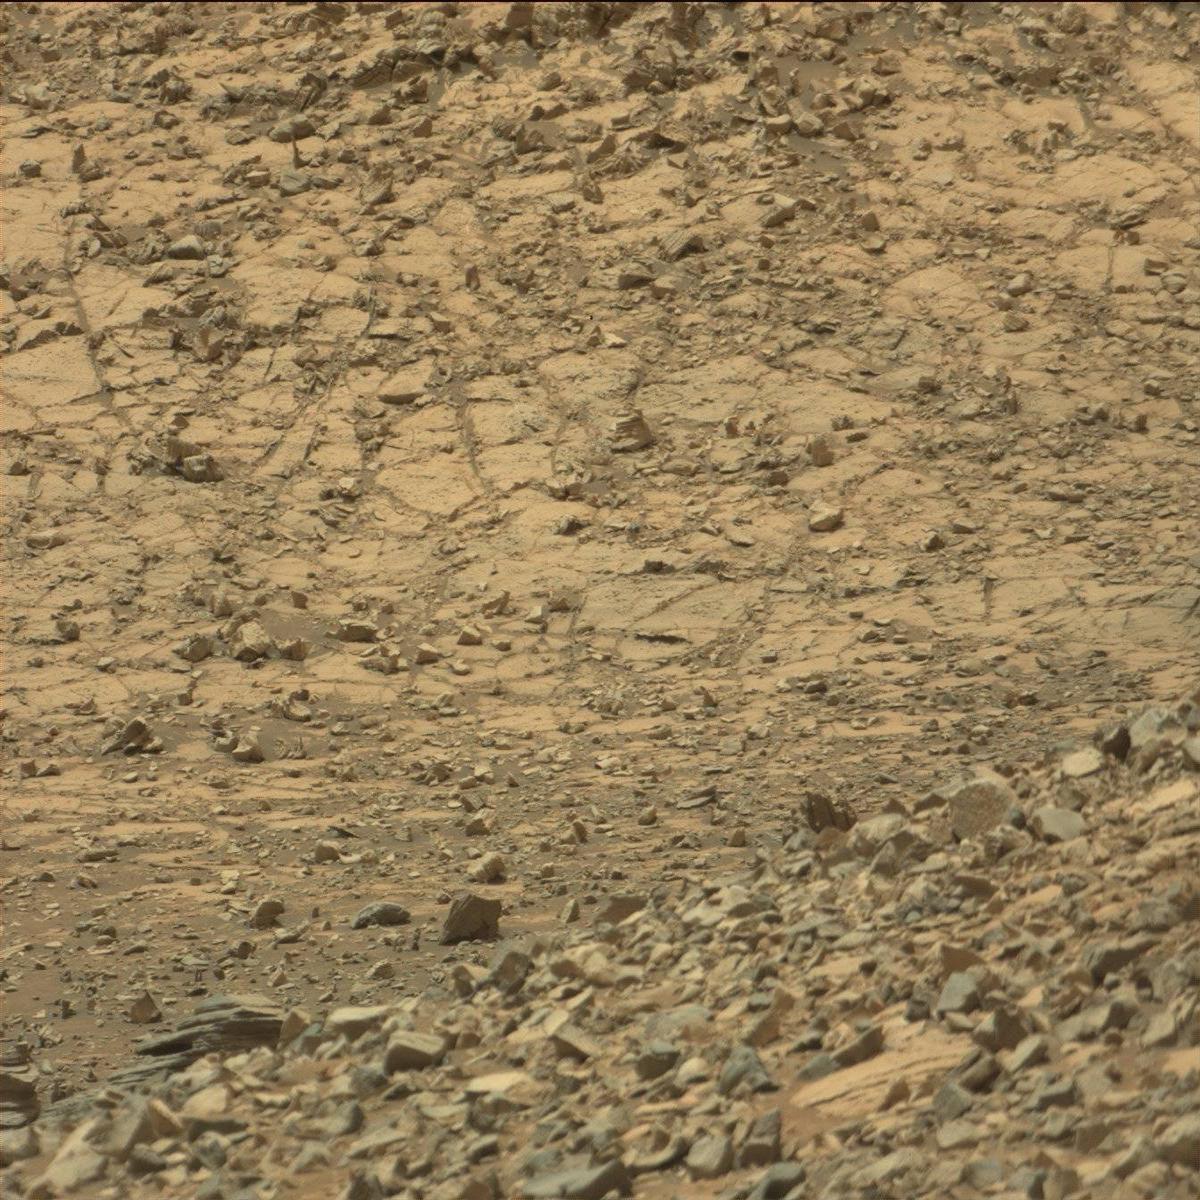
Terrain classes present: Bedrock, Rock, Sand / Soil